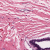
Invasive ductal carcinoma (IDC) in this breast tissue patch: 0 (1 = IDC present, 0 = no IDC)